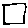
Label: square